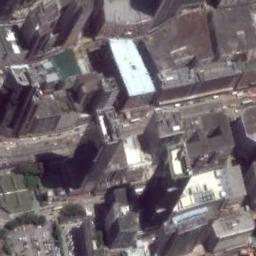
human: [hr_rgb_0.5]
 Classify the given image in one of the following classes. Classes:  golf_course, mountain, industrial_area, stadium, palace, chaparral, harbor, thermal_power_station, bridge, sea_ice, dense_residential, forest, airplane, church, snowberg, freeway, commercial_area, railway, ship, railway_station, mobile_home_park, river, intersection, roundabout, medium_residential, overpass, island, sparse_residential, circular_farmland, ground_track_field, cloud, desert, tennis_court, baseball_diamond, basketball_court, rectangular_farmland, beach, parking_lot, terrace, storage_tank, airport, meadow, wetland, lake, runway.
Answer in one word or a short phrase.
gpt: commercial_area